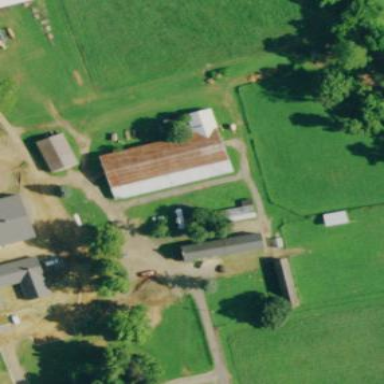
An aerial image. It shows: Farmyard area.